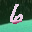
Label: 6